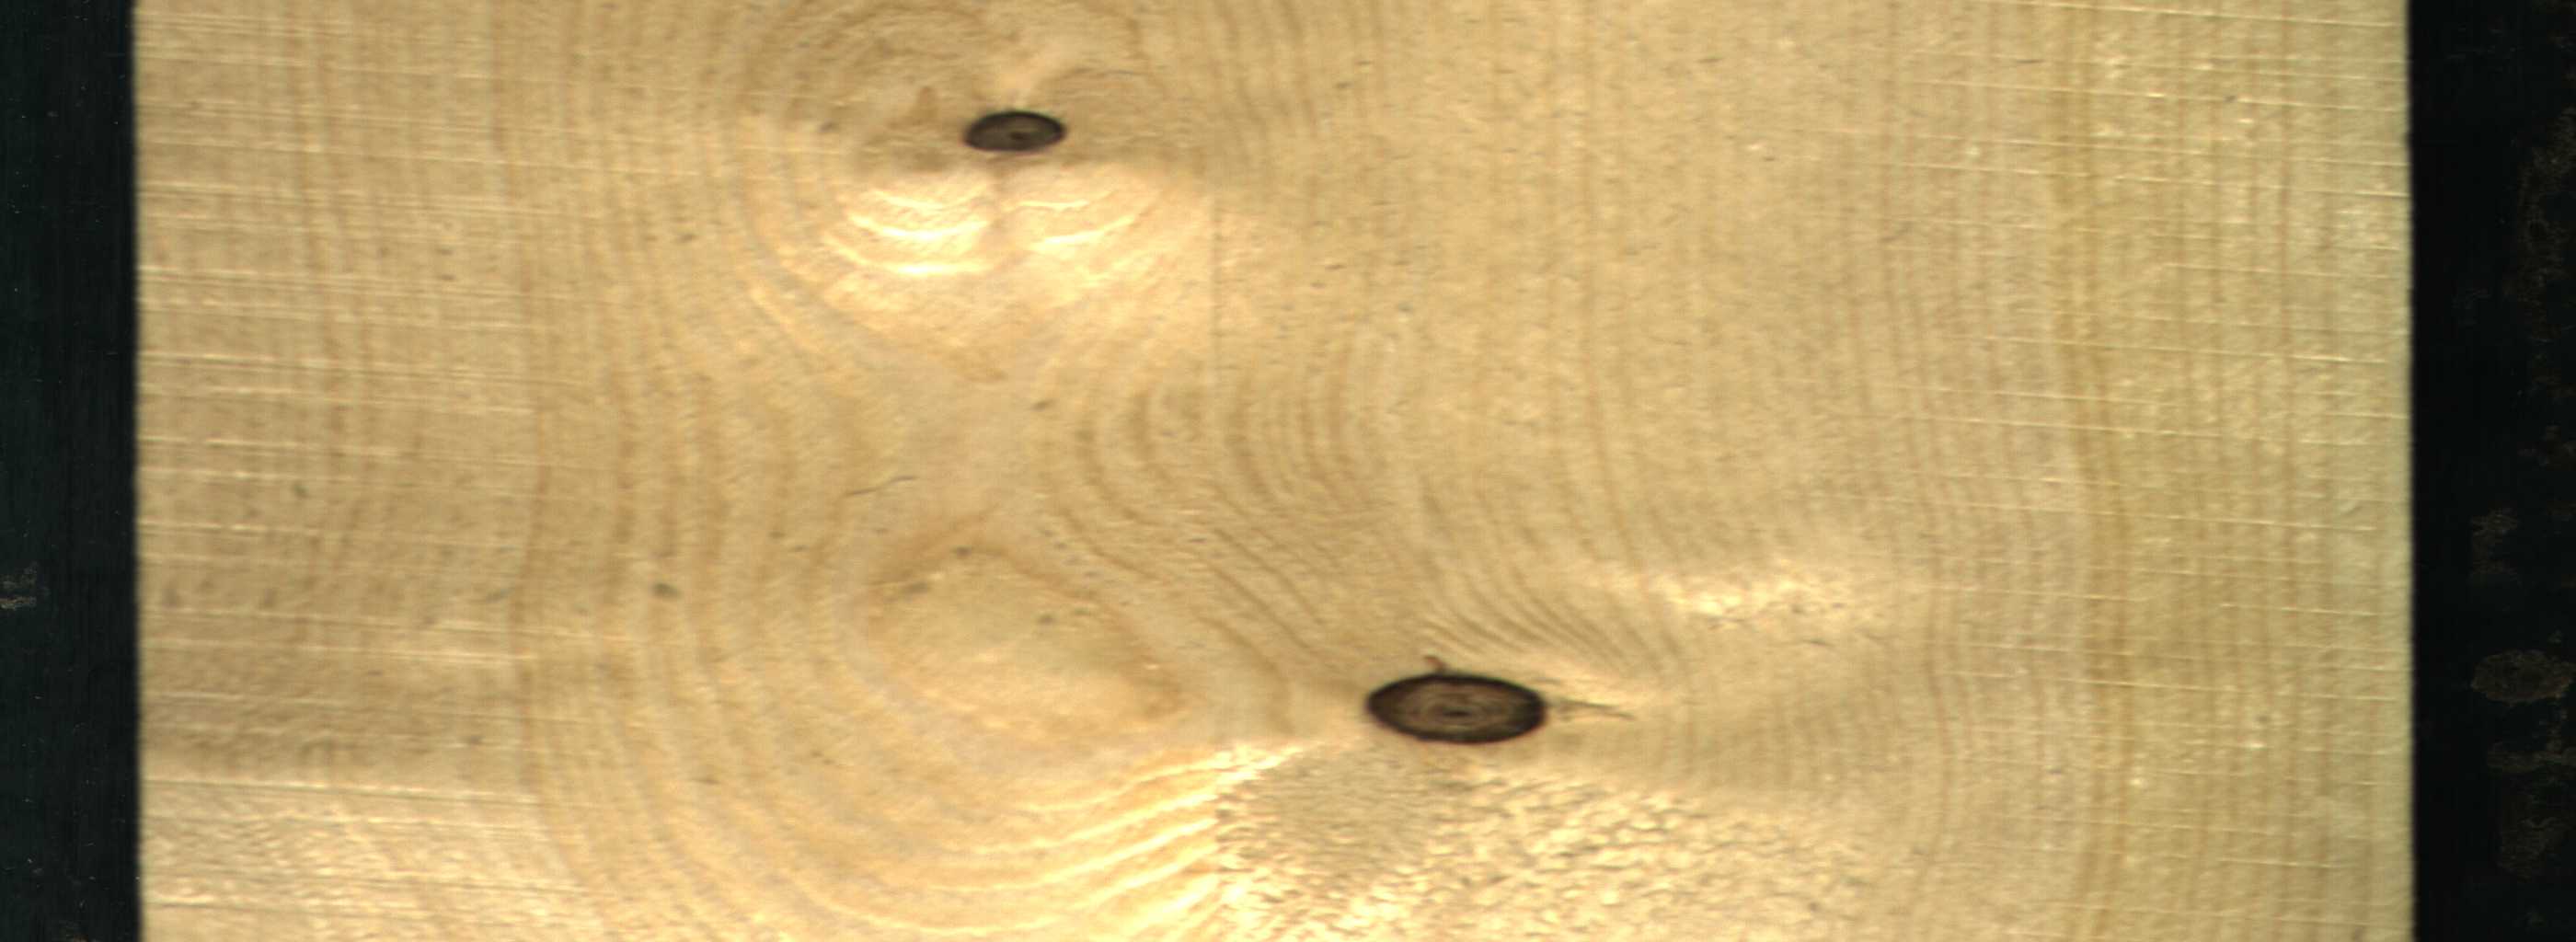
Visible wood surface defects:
Dead_Knot
Dead_Knot